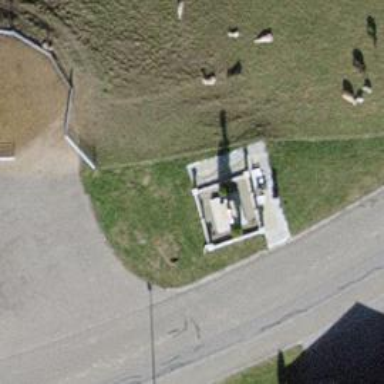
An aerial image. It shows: Wayside cross with historic significance.